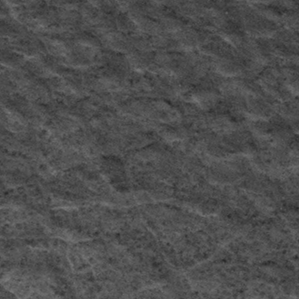
Label: frost